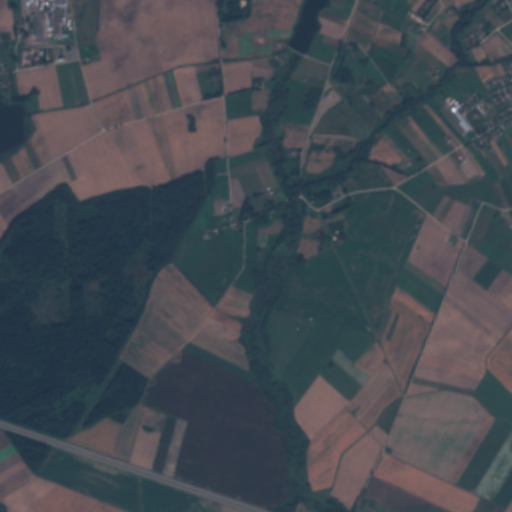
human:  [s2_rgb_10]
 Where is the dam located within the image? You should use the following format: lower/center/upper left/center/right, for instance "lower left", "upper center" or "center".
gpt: The dam is located in the upper center of the image.
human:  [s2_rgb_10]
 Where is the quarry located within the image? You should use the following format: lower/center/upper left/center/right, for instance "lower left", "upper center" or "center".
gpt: There is no quarry in the image.